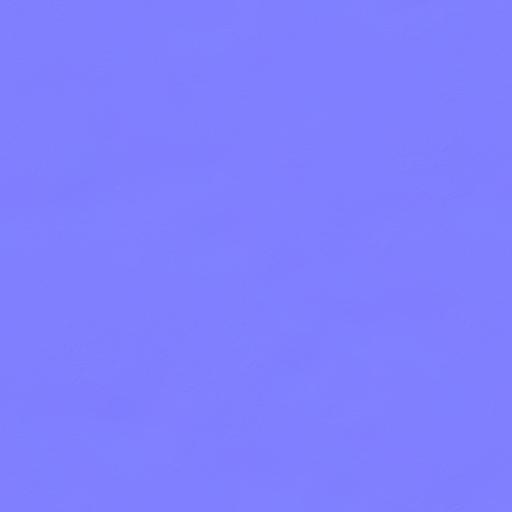
dark dirt dirty metal rough smooth smudge